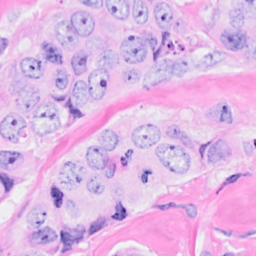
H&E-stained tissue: Breast